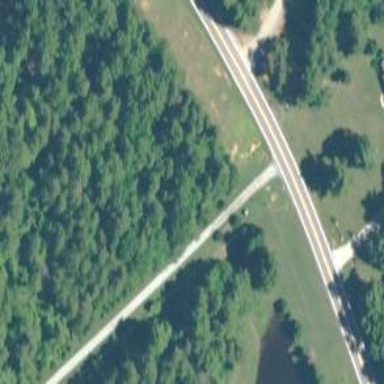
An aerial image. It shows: Driveway bridge over service road.